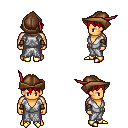
a pixel art fantasy rpg character, male body template, human, tanned skin, white robe, magenta pants, red short bangs hairstyle, leather cap, cloth bracers, gold boots, four views (front, back, left, right), 2x2 character sprite sheet, small pixel art, hard edges, no anti-aliasing